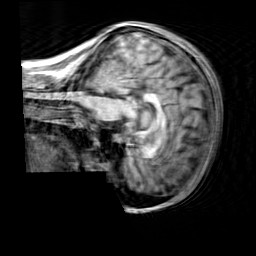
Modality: T1w
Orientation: sagittal
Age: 18
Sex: female
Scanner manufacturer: siemens
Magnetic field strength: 3 T
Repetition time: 2.3 s
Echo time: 0.00303 s